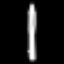
Label: pencil